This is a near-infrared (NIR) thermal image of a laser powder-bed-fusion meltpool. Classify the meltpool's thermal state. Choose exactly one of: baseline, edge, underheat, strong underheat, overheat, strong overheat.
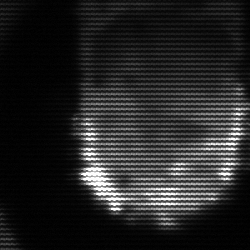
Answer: baseline